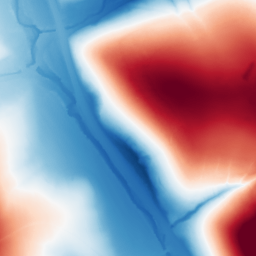
Category: classical
Decomposition family: gaussian
Decomposition parameters: sigma: 100
Upsampling method: sinc_blackman
Upsampling parameters: scale: 4
kernel_size: 16
Upsampling scale: 4